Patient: sex M, age 19
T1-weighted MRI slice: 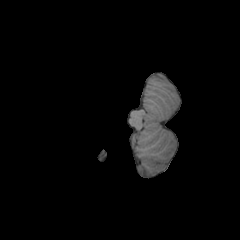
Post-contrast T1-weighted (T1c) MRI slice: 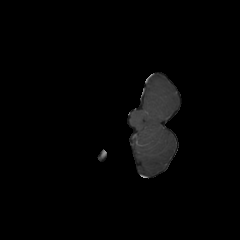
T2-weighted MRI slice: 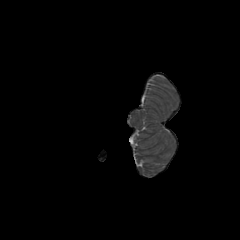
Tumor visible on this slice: no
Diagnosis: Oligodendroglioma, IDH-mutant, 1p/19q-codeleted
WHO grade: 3